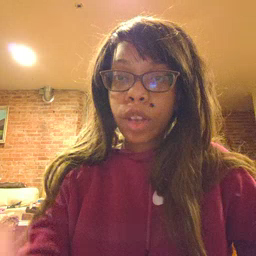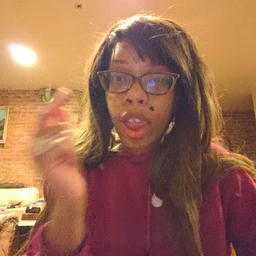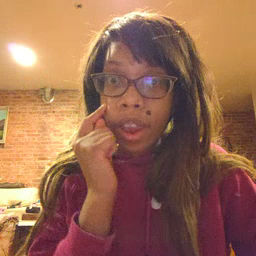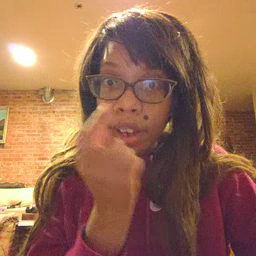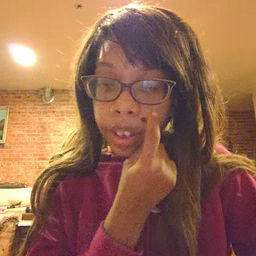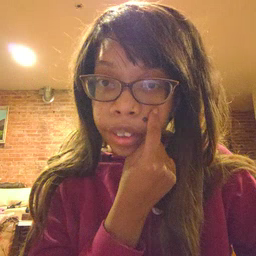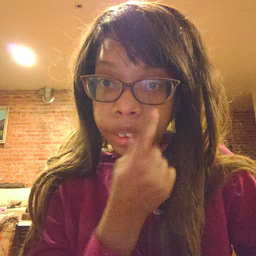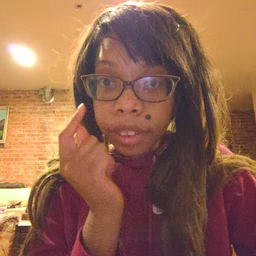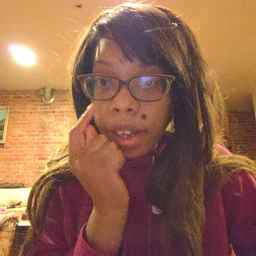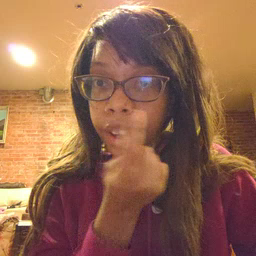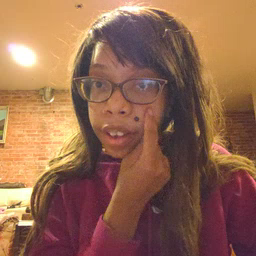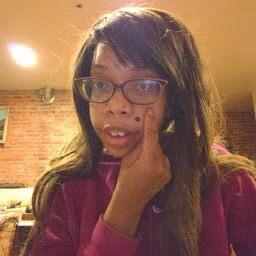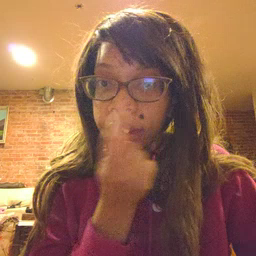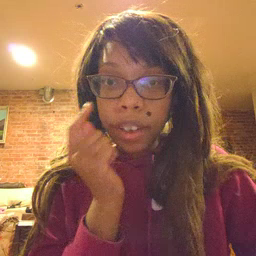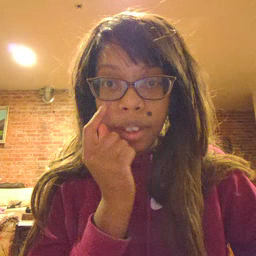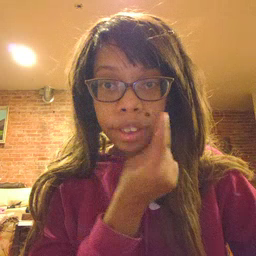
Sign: eye